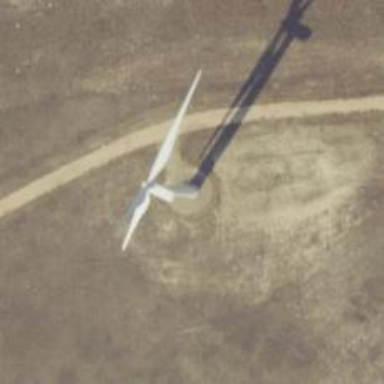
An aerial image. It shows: Wind generator powered by wind. The generator type is horizontal axis and it uses wind turbines.